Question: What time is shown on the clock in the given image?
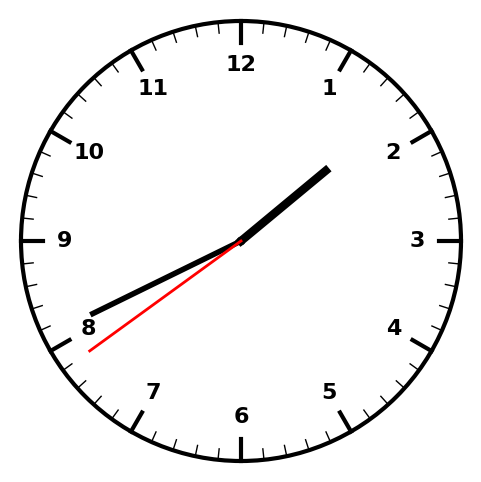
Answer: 01:40:39